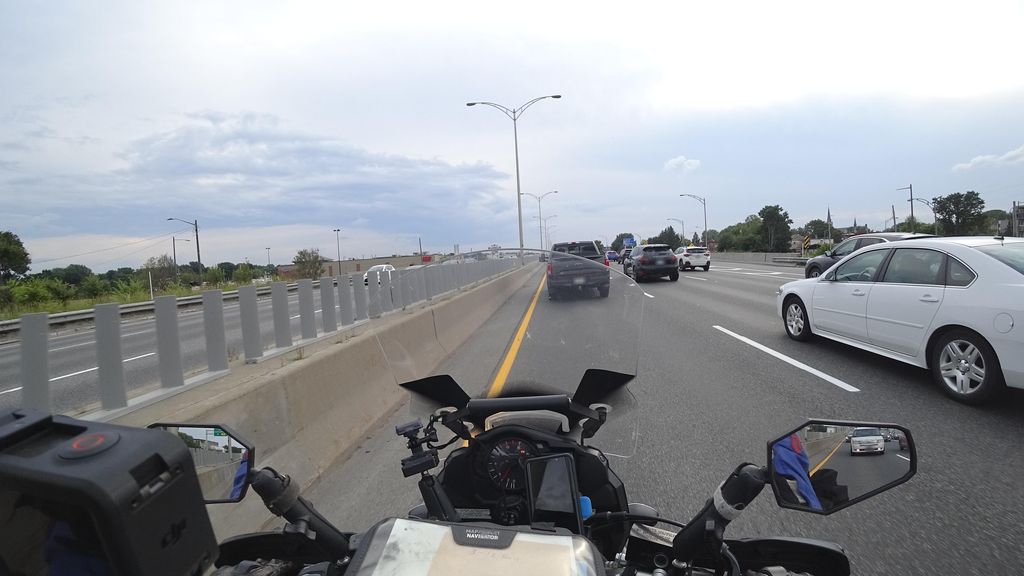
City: quebec_city